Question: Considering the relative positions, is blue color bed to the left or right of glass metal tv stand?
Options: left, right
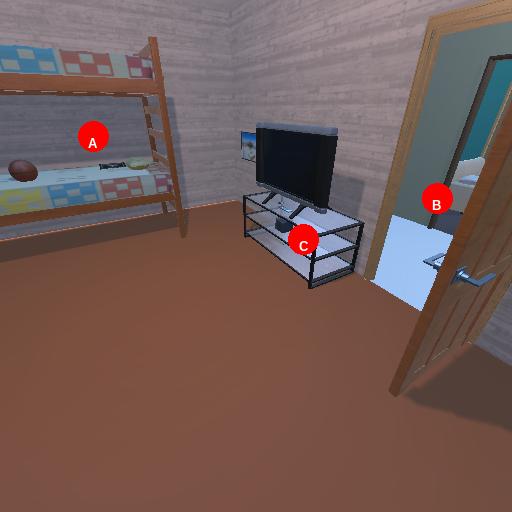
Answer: left